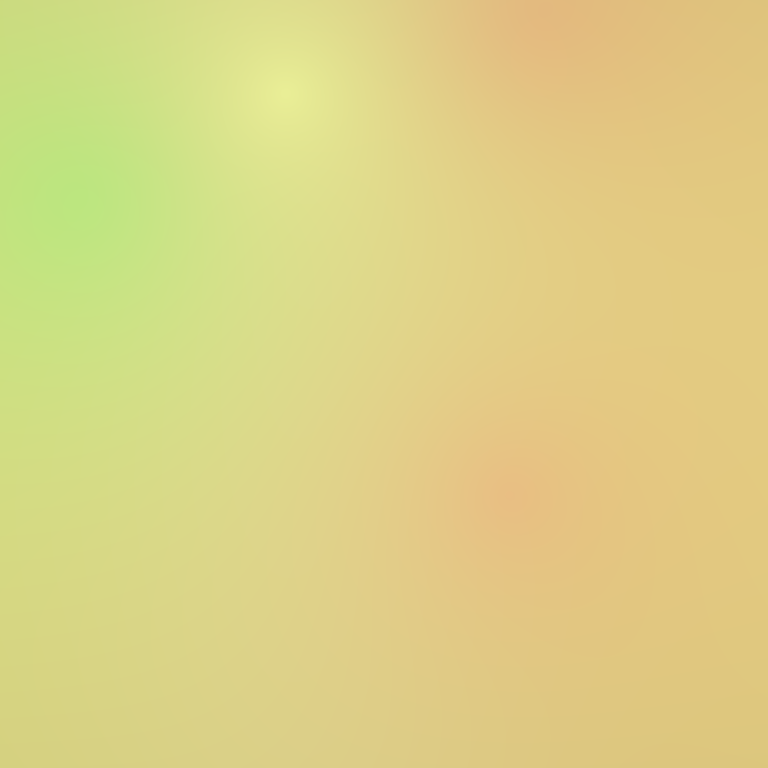
Abstract light effect, smooth gradient from soft yellow to gentle green, calm atmosphere, diffuse glow, no room, no furniture, no objects.